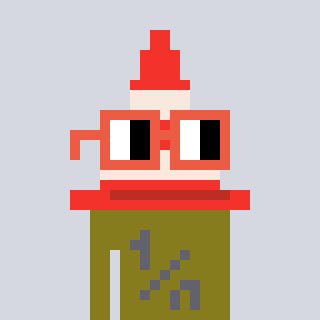
a pixel art character with square orange glasses, a cone-shaped head and a gunk-colored body on a cool background